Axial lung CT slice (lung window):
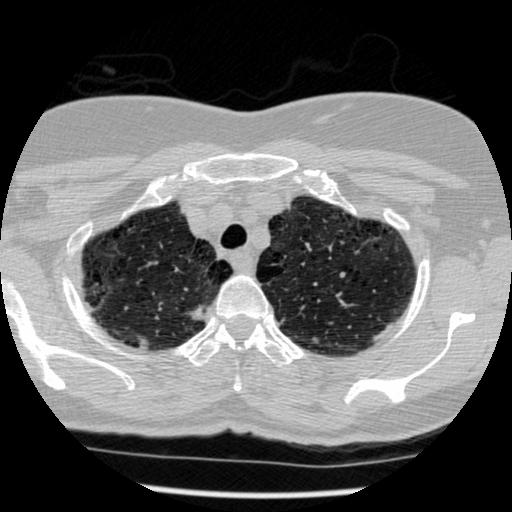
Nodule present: yes
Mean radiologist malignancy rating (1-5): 2